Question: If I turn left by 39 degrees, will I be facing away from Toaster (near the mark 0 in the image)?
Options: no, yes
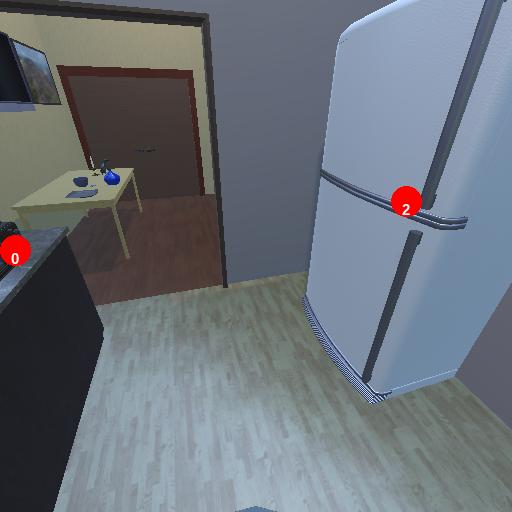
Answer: no